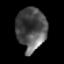
Tissue: prostate
Cell type: T cells
Senescence score: 0.3444
Nuclear area (px): 1247
Mean DAPI intensity: 80.427